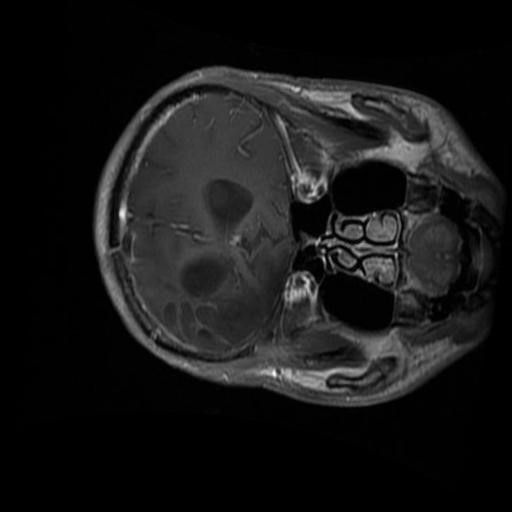
Label: brain_glioma